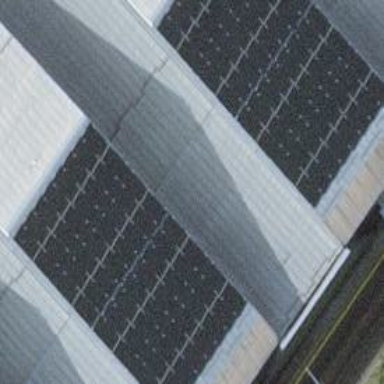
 consisting of solar photovoltaic panels."